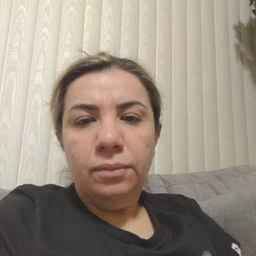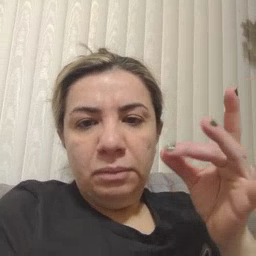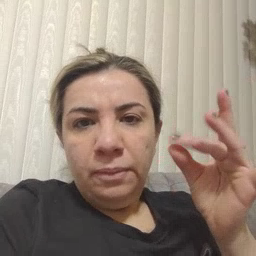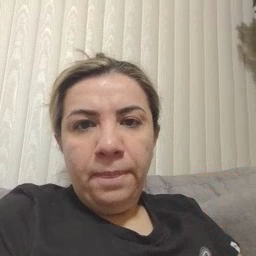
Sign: sticky